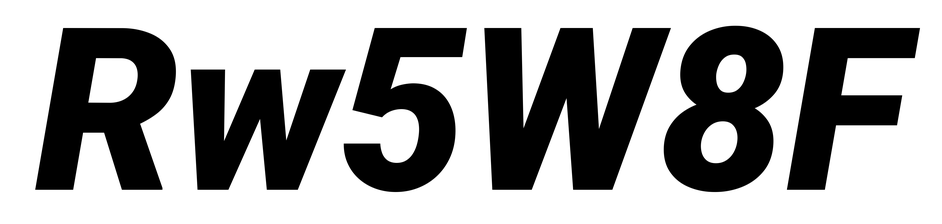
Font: Roboto-Italic_Black_Italic